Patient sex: M
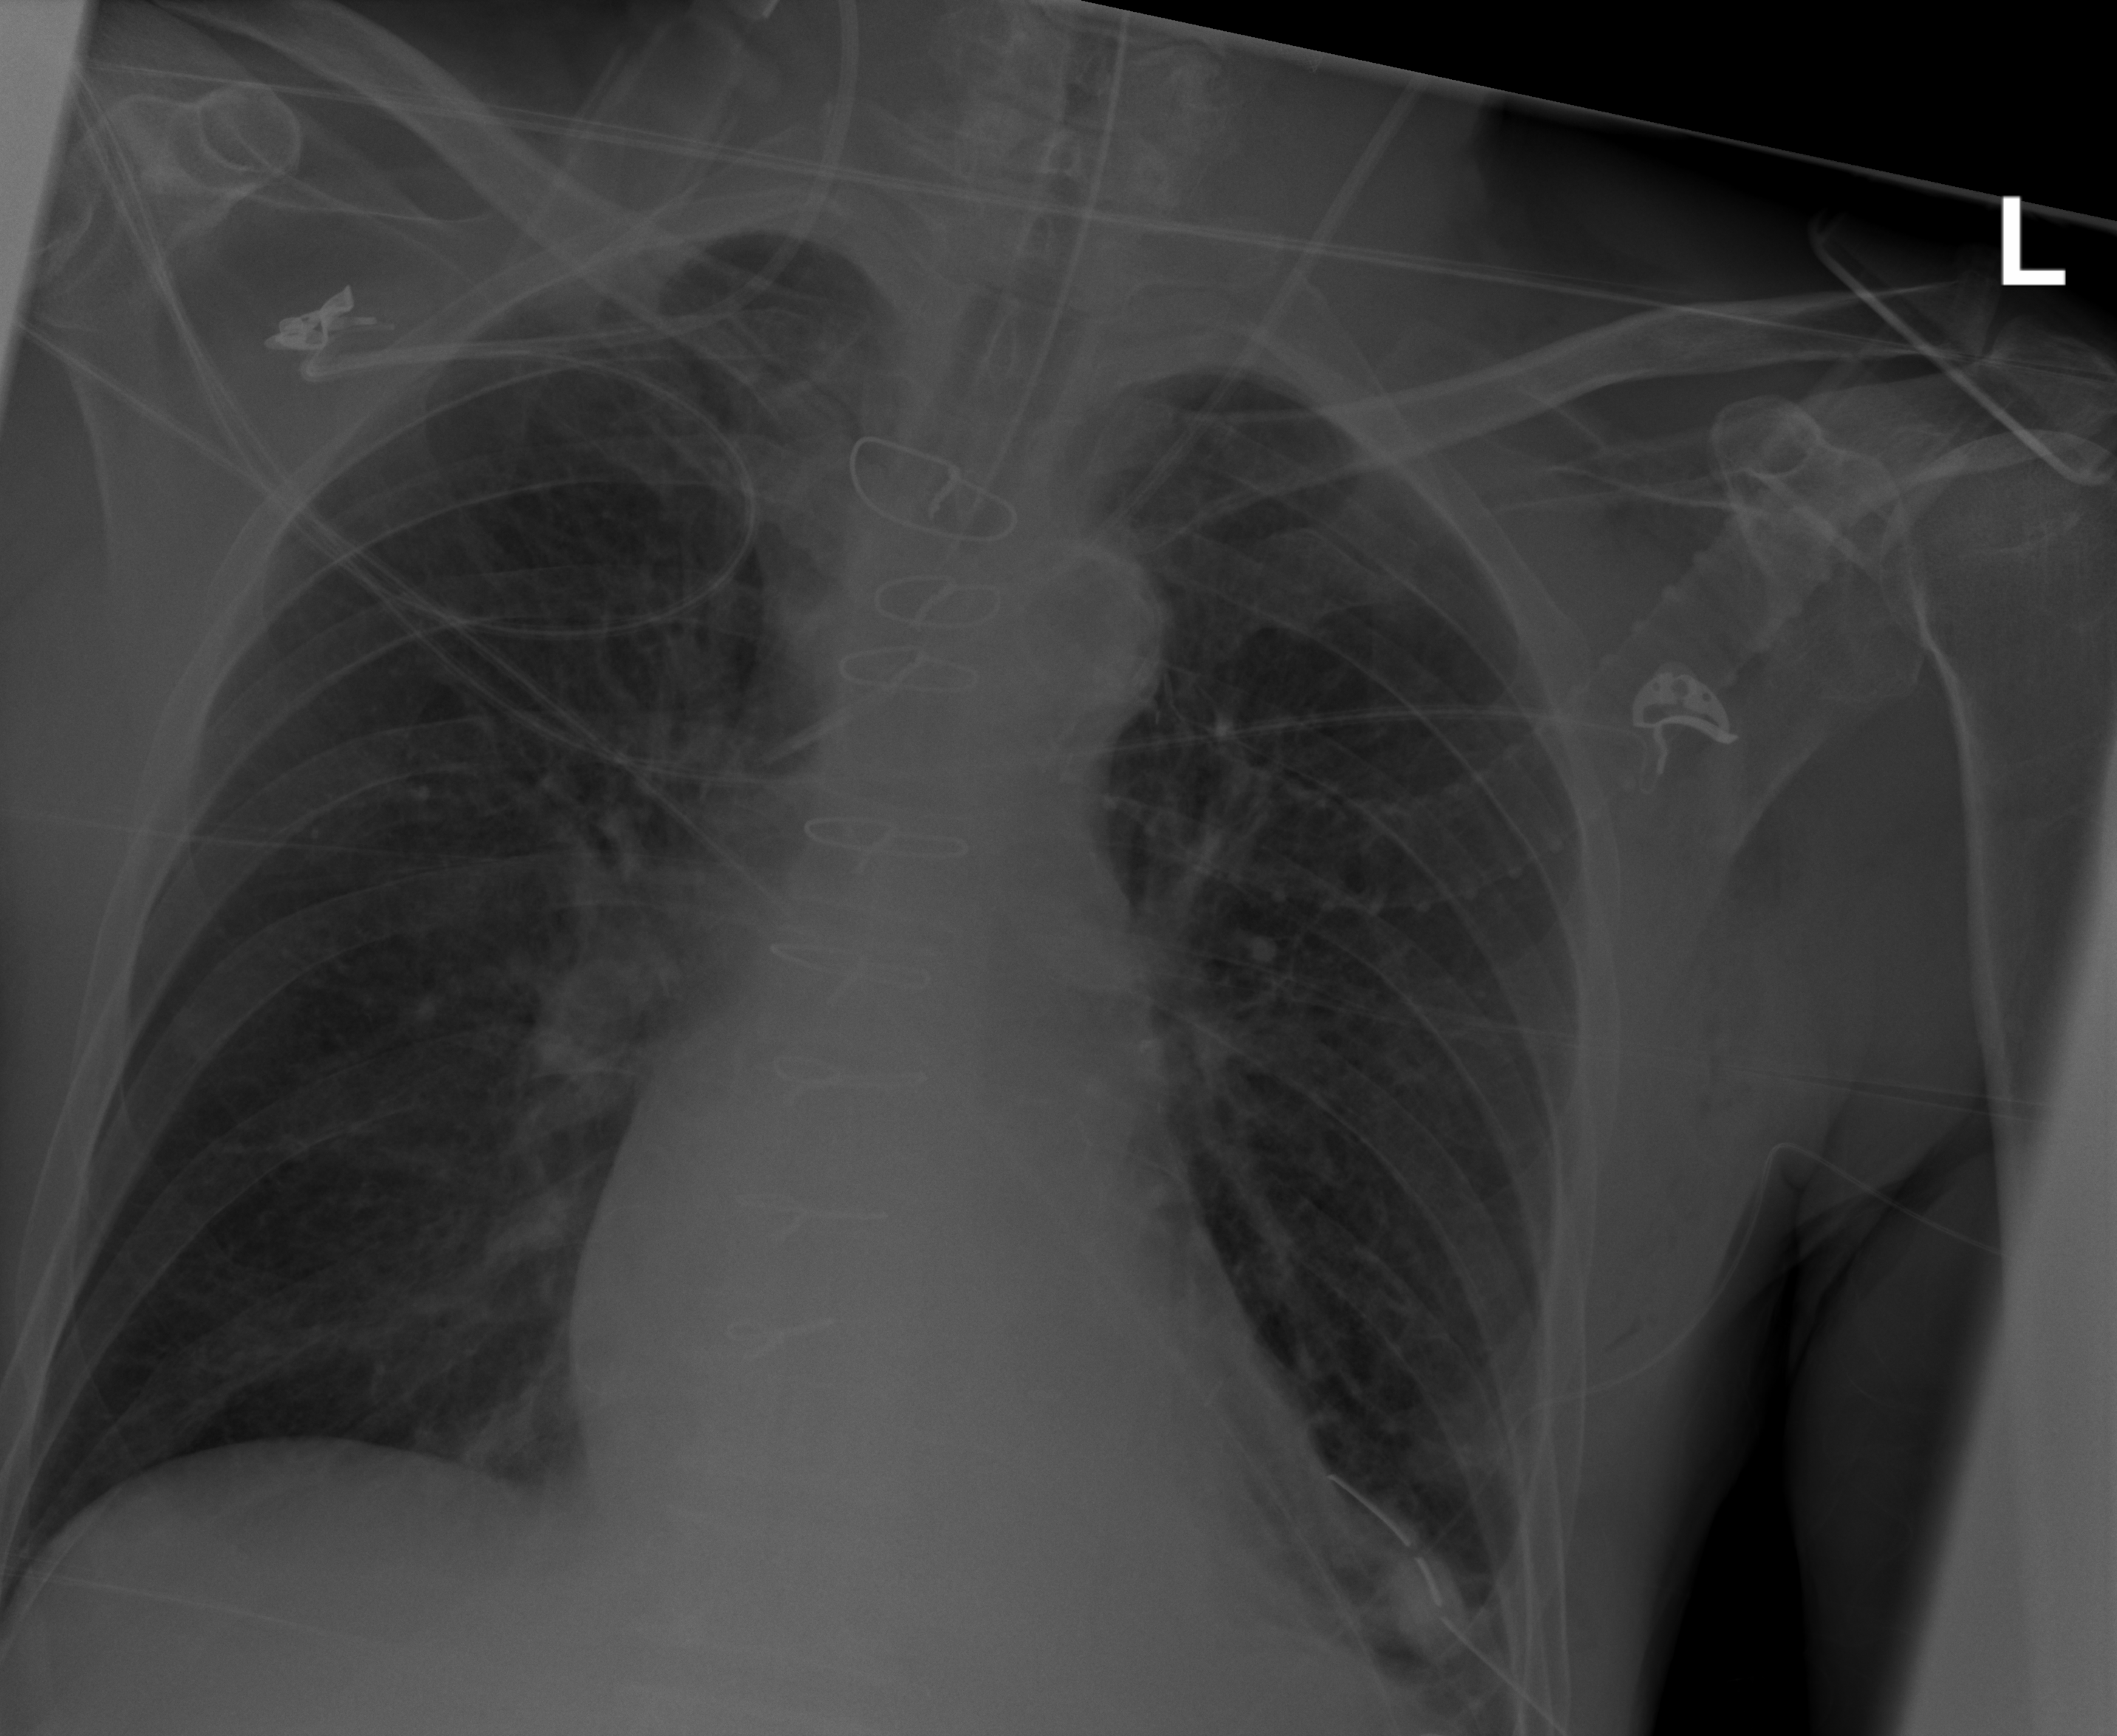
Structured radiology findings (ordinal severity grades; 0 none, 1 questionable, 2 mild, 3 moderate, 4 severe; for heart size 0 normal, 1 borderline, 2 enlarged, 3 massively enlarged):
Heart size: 1
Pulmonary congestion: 0
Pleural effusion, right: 0
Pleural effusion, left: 0
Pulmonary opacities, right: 0
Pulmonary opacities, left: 0
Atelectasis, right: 0
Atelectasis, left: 2